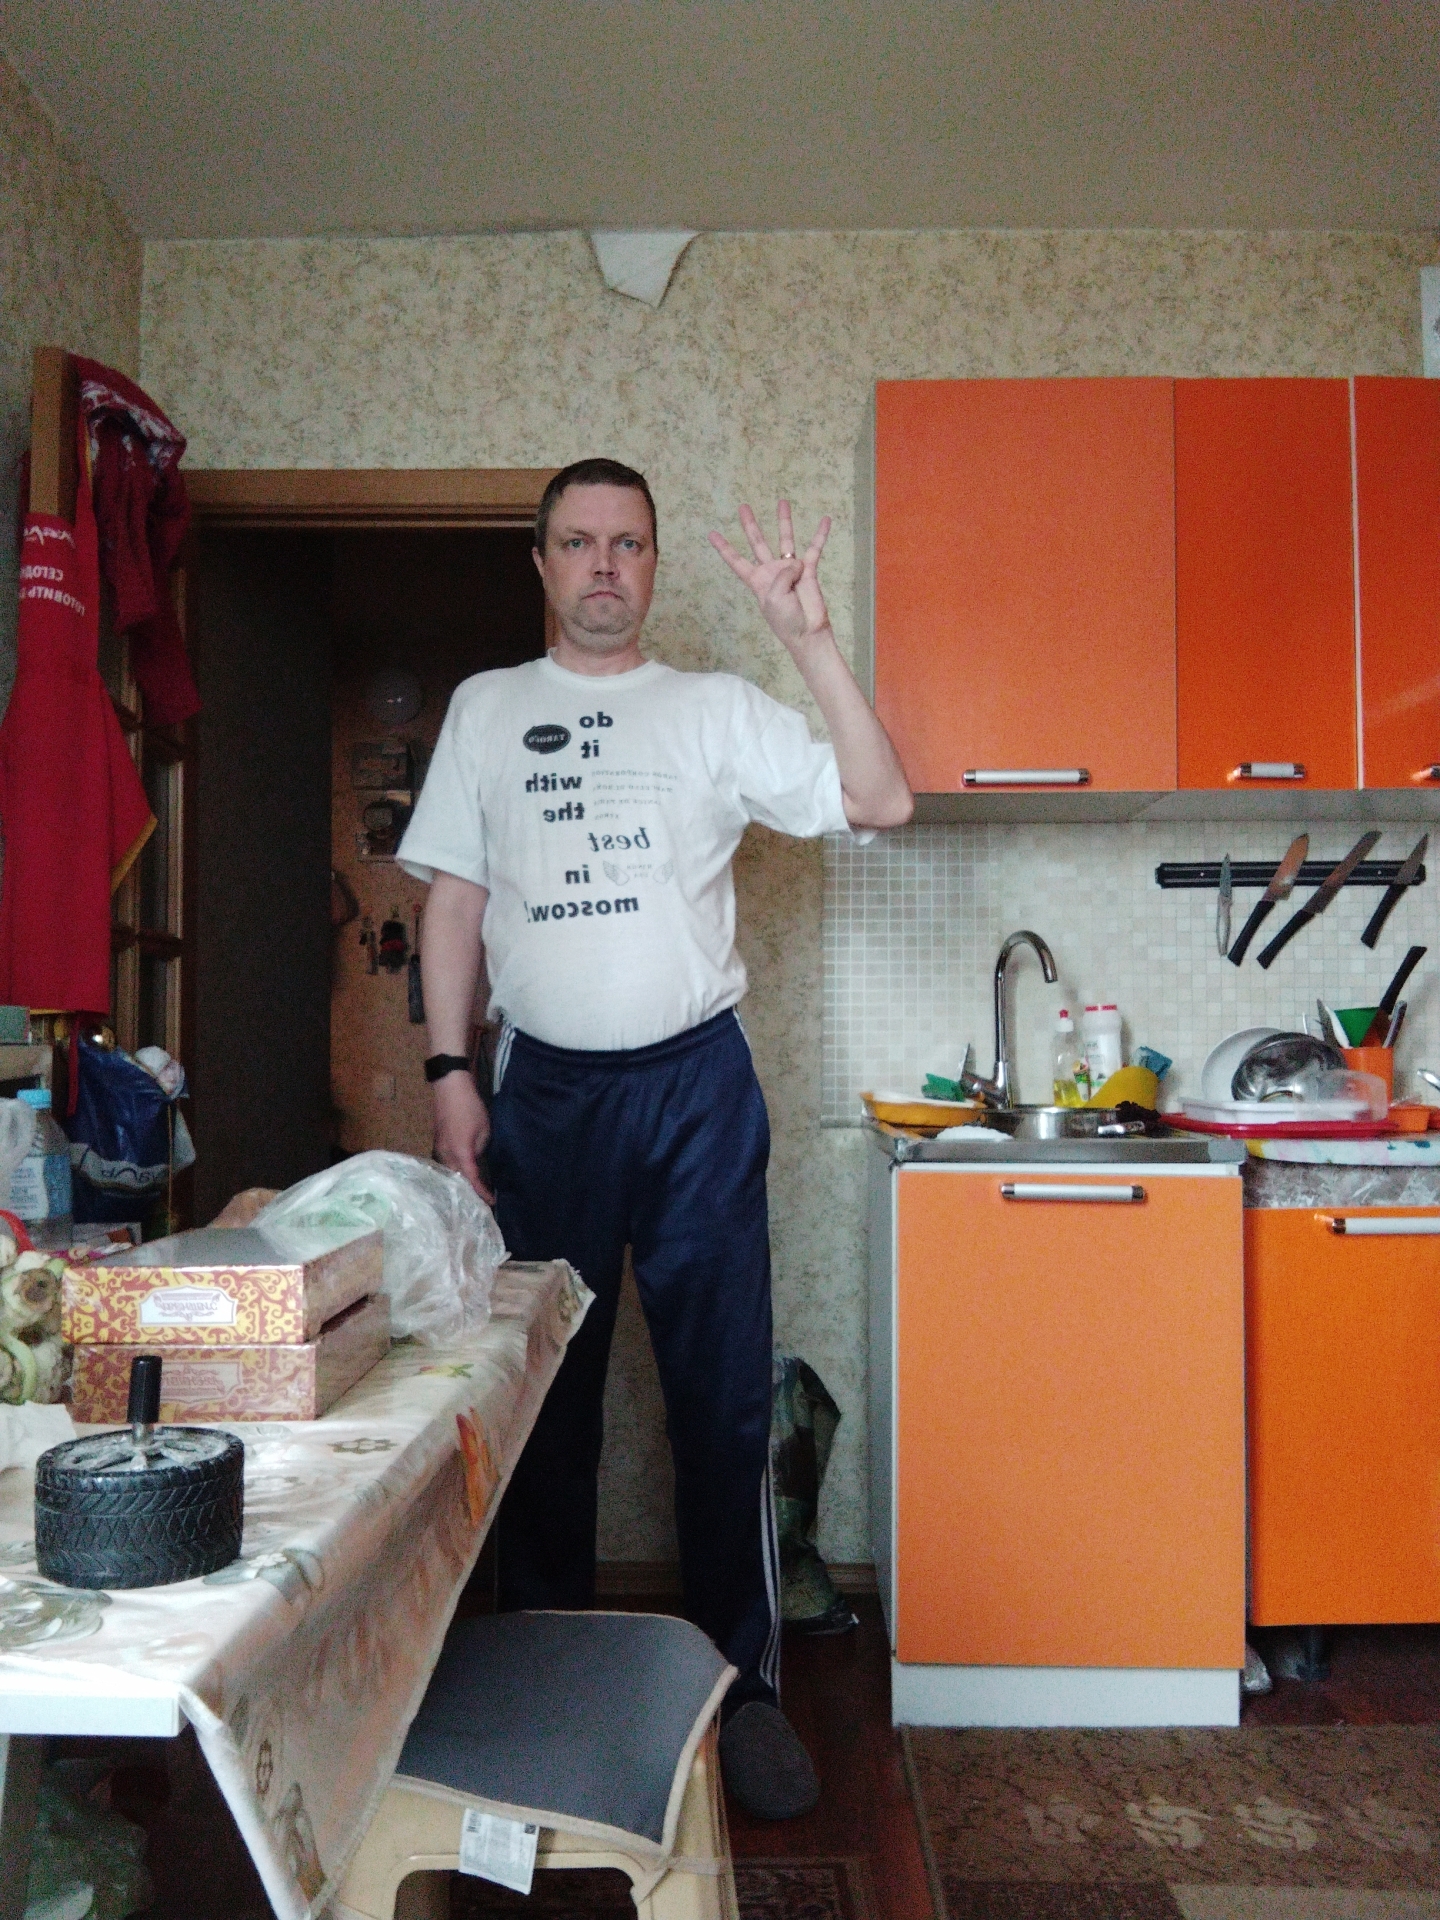
Label: noise